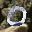
Label: 0